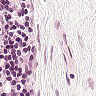
Metastatic tissue present: no